Aerial crown-view tile of a tropical tree (Barro Colorado Island, Panama), acquired 20250217:
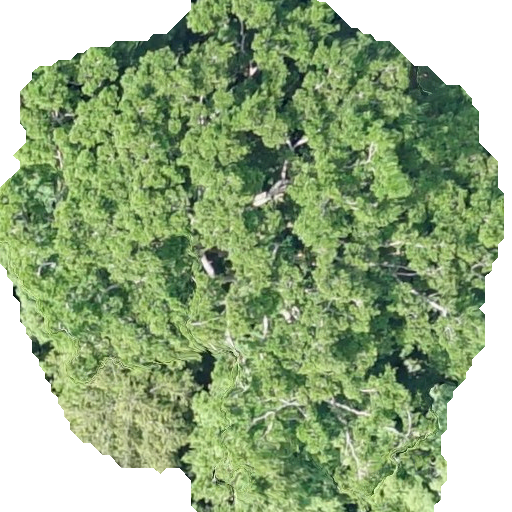
Species: Brosimum alicastrum
GBIF accepted scientific name: Brosimum alicastrum
Crown area: 308.992 m²